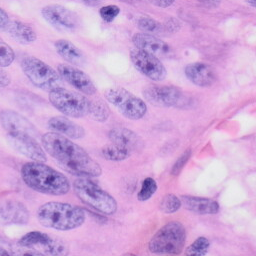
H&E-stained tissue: Skin